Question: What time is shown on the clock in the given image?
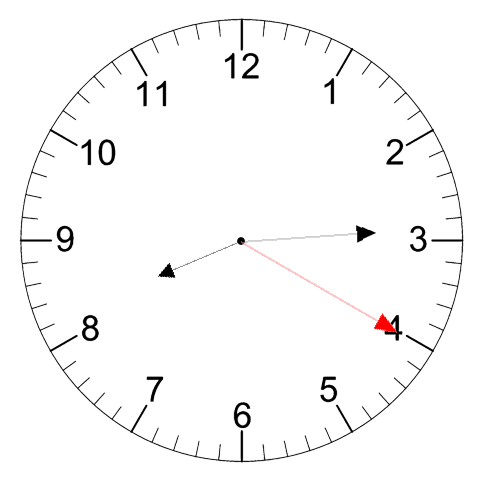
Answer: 08:14:20